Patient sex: F
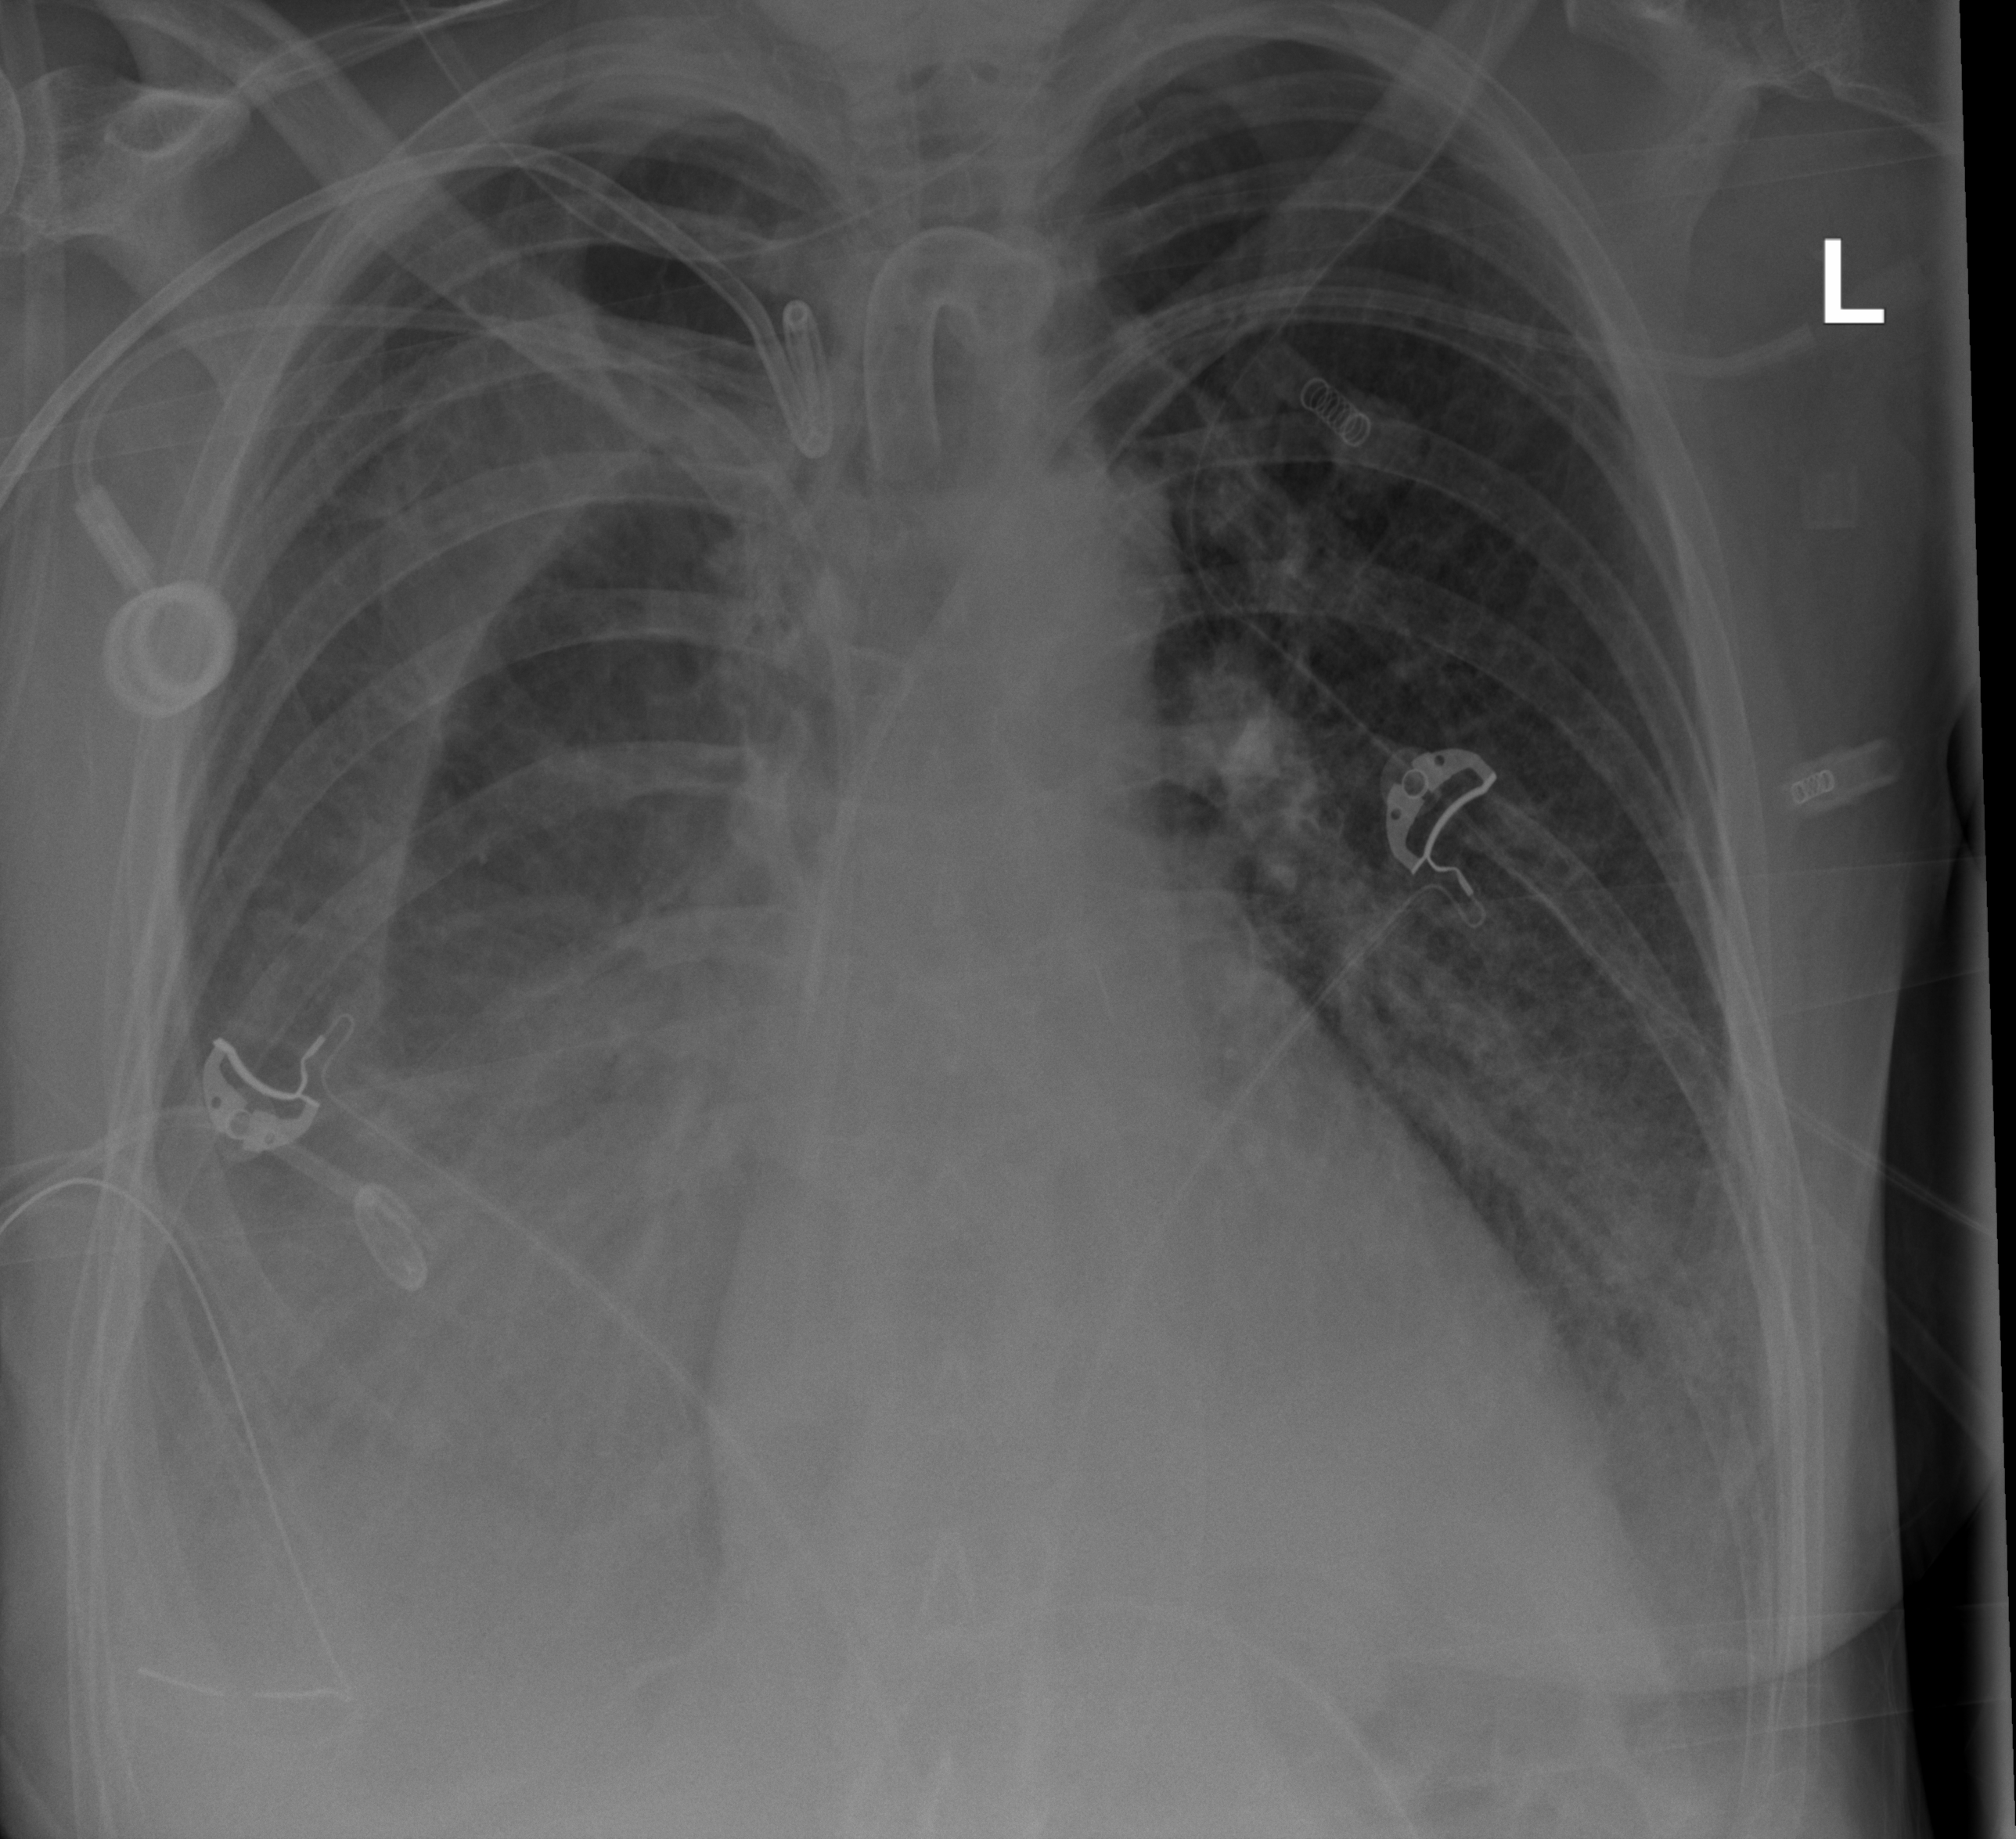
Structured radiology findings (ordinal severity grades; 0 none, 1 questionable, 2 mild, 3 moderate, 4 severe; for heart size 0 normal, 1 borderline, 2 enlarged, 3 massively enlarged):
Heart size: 0
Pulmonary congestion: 0
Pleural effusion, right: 3
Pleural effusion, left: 2
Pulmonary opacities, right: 1
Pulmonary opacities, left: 0
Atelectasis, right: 3
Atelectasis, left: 2